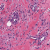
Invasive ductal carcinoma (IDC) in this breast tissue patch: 0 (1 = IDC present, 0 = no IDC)